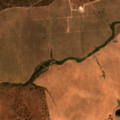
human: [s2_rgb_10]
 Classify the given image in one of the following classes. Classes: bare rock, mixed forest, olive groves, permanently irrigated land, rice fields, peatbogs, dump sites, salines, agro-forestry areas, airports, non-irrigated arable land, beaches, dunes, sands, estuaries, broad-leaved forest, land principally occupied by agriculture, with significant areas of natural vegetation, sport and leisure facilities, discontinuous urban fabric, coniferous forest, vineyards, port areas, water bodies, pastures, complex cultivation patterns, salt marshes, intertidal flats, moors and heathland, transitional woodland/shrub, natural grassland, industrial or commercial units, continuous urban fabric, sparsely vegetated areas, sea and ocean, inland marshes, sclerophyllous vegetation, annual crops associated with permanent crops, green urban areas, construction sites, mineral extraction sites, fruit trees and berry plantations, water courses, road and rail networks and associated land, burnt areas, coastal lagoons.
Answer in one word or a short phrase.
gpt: olive groves, pastures, agro-forestry areas